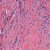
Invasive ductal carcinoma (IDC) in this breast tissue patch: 1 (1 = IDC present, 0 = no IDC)